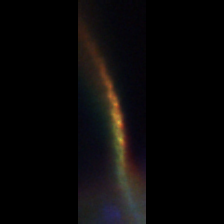
Taxon: Guinardia
Group: Diatoms